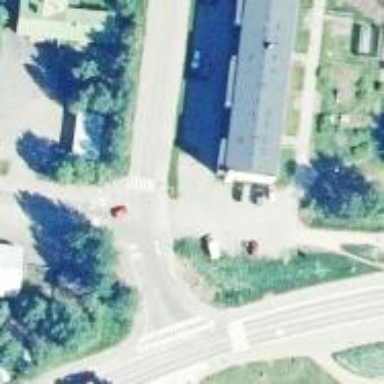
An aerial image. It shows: Pedestrian crossing with zebra markings on footway.